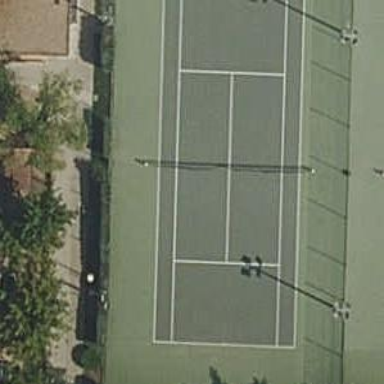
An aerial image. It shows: Tennis court with asphalt surface.